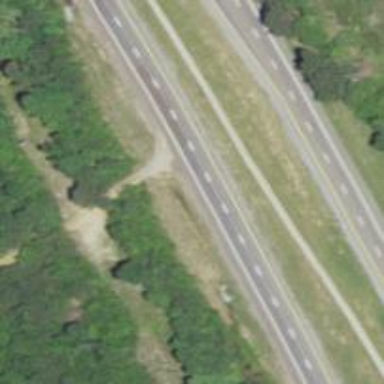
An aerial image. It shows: This image shows trunk highway that functions as expressway.